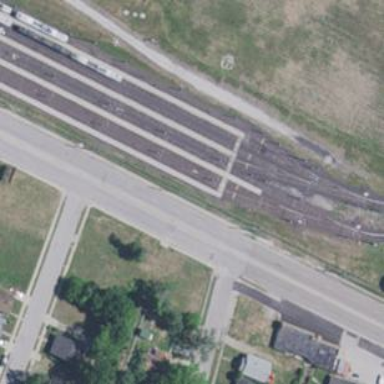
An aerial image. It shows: Light rail service yard with electrified contact lines.